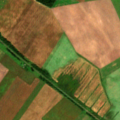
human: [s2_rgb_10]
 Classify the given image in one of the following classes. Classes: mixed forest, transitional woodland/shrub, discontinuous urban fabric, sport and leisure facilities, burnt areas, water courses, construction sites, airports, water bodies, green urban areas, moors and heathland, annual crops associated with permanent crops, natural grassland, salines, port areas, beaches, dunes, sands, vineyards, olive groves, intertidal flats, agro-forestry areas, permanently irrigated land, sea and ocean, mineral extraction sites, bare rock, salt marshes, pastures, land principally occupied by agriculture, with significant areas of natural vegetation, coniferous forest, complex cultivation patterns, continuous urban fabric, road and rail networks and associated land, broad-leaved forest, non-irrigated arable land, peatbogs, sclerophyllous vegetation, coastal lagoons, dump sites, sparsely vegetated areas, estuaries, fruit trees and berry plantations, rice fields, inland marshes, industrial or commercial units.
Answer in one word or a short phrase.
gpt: non-irrigated arable land, pastures